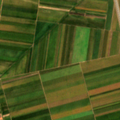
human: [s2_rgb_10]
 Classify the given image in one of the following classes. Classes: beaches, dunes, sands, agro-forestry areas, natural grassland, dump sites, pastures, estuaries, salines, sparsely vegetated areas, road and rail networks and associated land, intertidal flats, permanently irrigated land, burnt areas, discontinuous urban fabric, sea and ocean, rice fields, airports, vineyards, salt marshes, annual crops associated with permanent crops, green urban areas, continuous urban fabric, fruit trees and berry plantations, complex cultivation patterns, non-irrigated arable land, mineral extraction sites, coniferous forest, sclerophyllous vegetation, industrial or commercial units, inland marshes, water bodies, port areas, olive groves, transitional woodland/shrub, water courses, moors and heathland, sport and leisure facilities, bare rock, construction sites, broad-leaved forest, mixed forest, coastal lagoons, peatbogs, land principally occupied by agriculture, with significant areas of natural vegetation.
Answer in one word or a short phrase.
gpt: non-irrigated arable land, complex cultivation patterns